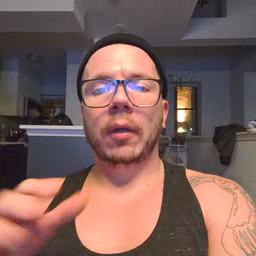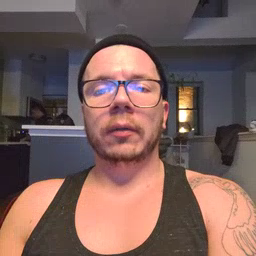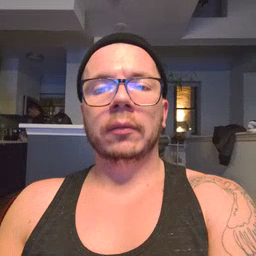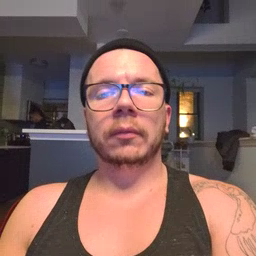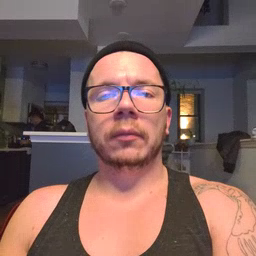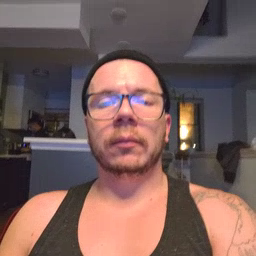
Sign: fine